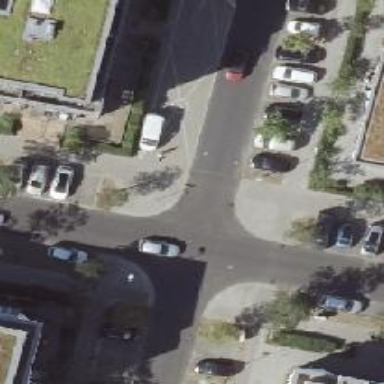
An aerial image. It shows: Uncontrolled crossing on the road.